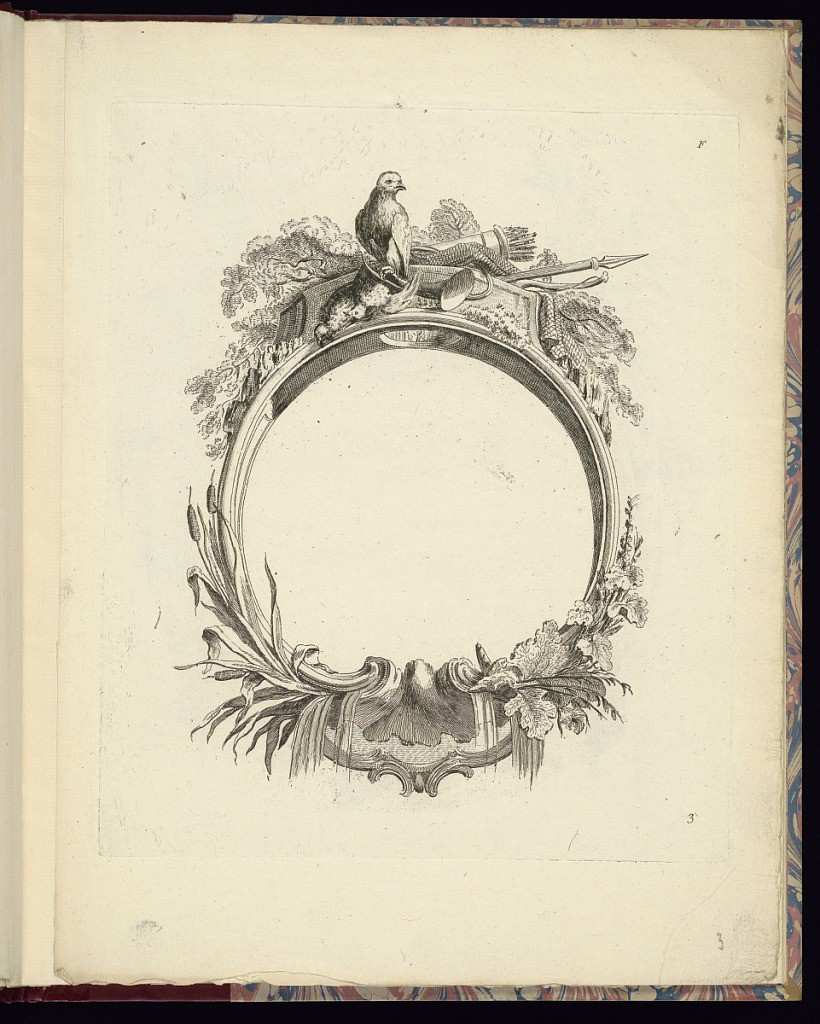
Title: Cartouche Design
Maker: Pierre-Philippe Choffard, French, 1730–1809
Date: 1775–86
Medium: Etching on laid paper
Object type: Print
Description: A circular cartouche design featuring birds, a horn, net, quiver of arrows and bow along with branches with leaves along the upper frame. Shell, c-scrolls, reeds, foliage, and water along the lower frame. The plate is numbered and lettered.